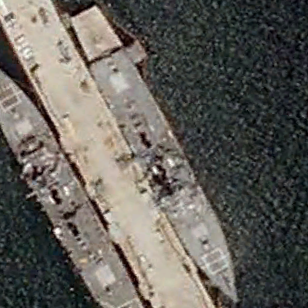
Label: destroyer